Question: I need to resolve conflicts in git, but as a novice, not sure what is the most effective way.
This is my situation:

I'm in 'master' and need to commit and push all my changes.
> $ git pull:error: Your local changes to 'foo.cpp' would be overwritten by merge.
Aborting. Please, commit your changes or stash them before you can merge.
There are several conflicted files. Of course, I searched the web:
<URL>
Unfortunately, neither solutions work well. I may use stash (taking diff and make it clean) and do manual resolving, but want to use 'git mergetool' or SourceTree.
This is what I've tried:
'''
$ git config merge.conflictstyle diff3
$ git mergetool
merge tool candidates: tortoisemerge emerge vimdiff
No files need merging
$ git mergetool -t vimdiff
No files need merging
$ git mergetool -t vimdiff foo
foo.cpp: file does not need merging
$ git diff foo.cpp
diff --git a/foo.cpp b/foo.cpp
index xxxxxx yyyyy
--- a/foo.cpp
+++ b/foo.cpp
@@ .....
..... <omitted>
$
'''
I'm not sure what is wrong. 'git mergetool' doesn't work correctly. It says no need to merge. However, it shows the differences and 'git pull' reports conflict.
Q1) How can I use 'mergetool' for interactive conflict resolving or merge?
Q2) Is it possible to use SourceTree to resolve conflicts? I tried, but it's also not intuitive.
Thank you!
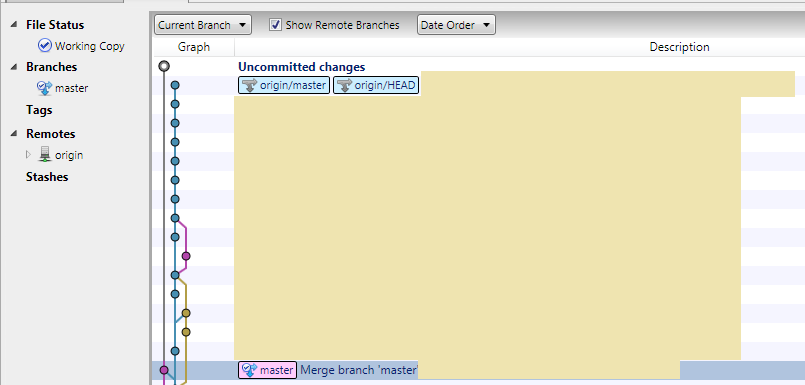
Answer: The error that you are seeing:
'''
error: Your local changes to 'foo.cpp' would be overwritten by merge. Aborting. Please, commit your changes or stash them before you can merge.
'''
is because you have 'uncommitted changes' (it says this at the very top of the SourceTree display). Any attempt to merge if you have uncommited changes. You have three choices:
1. Axe all the changes (Use: git reset --hard)
2. Stash all the changes (Use: git stash)
3. Commit all the changes (use: git add ...; git commit ...)
After you've done that you will be allowed to merge. If you choose option #3 above then conflicts might arise; there will be no conflicts for options #1 or #2. [Note: for option #2, you will do 'git stash pop' later and conflicts might arise then.]
For your Q1: do 'git config merge.tool diff3' (or vimdiff, or whatever). Merging can be confusing (it is typically a 3-way merge so the tool shows three versions and a combined version).
For your Q2: SourceTree does not include it's own merge tool; you'll need to rely on another (I use p4merge and SourceTree). With these config options:
'''
difftool.sourcetree.cmd=/Applications/p4merge.app/Contents/MacOS/p4merge "$LOCAL" "$REMOTE"
difftool.sourcetree.path=
mergetool.sourcetree.cmd=/Applications/p4merge.app/Contents/MacOS/p4merge "$BASE" "$LOCAL" "$REMOTE" "$MERGED"
mergetool.sourcetree.trustexitcode=true
'''